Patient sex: F
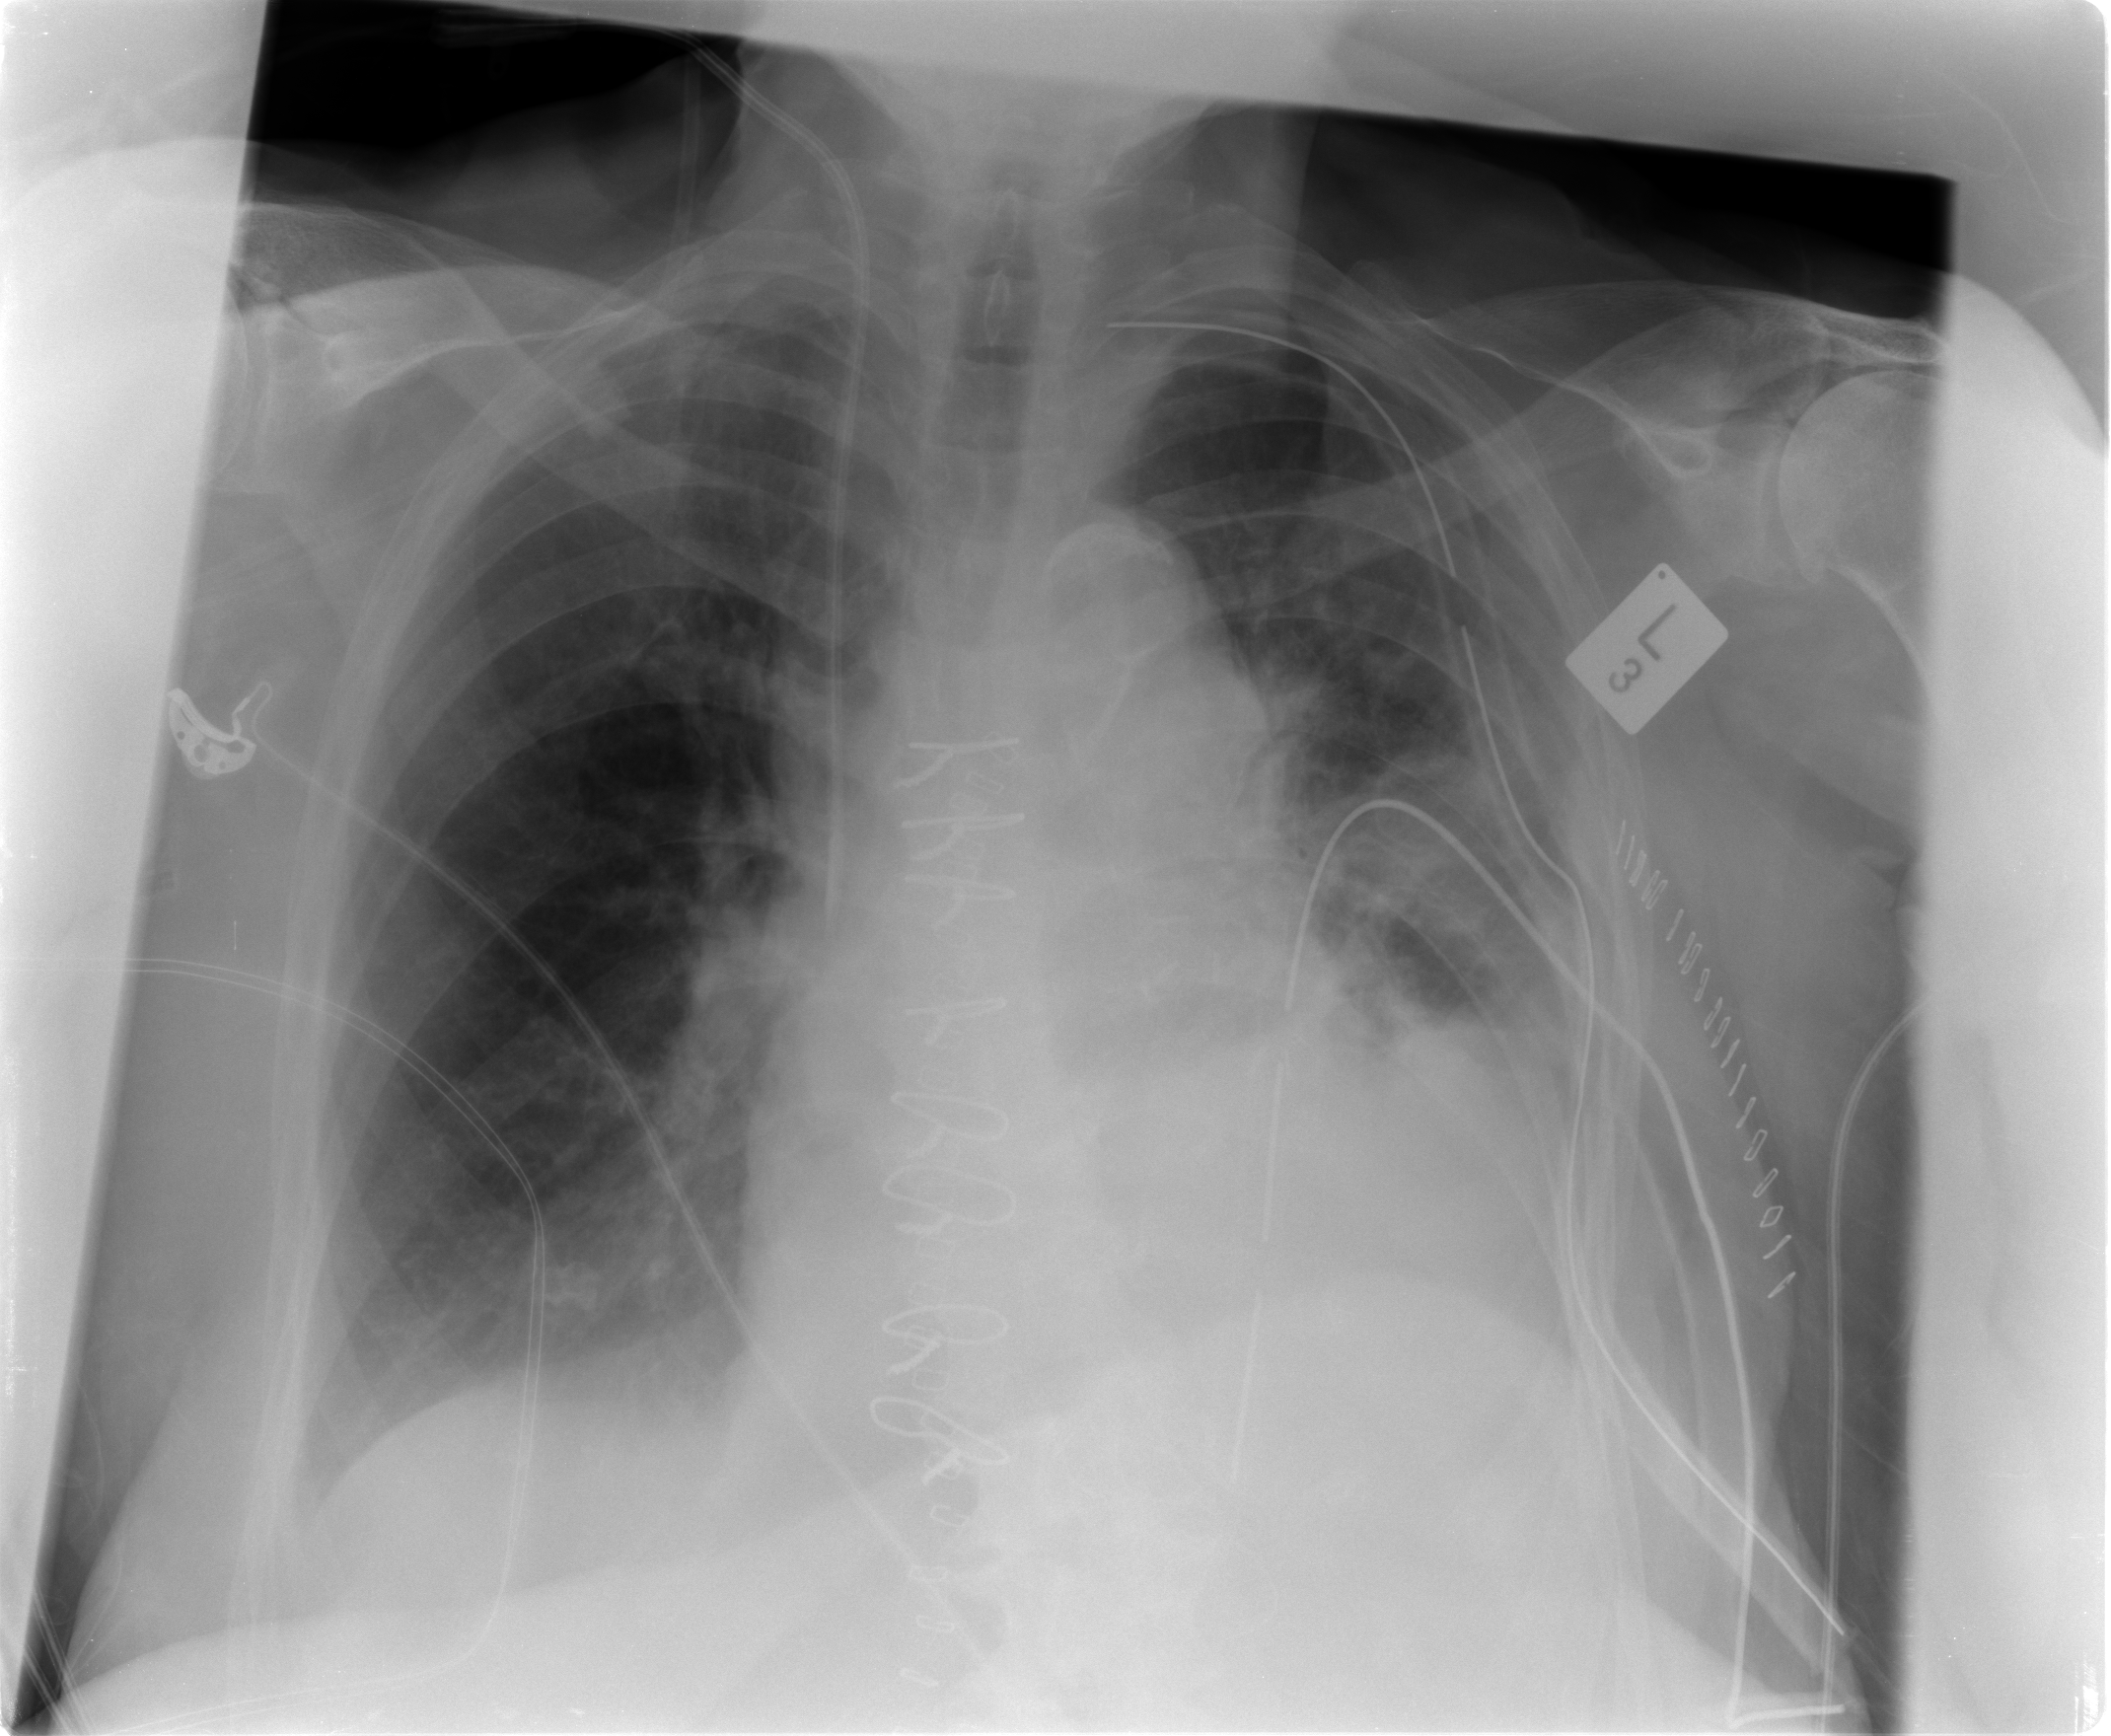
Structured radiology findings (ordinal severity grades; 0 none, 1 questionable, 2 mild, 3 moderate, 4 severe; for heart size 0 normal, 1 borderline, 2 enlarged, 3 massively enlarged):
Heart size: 2
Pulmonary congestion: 2
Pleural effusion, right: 1
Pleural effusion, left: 3
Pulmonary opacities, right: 0
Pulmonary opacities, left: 0
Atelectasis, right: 2
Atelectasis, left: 2